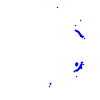
Particle: pion